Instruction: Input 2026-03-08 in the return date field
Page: home
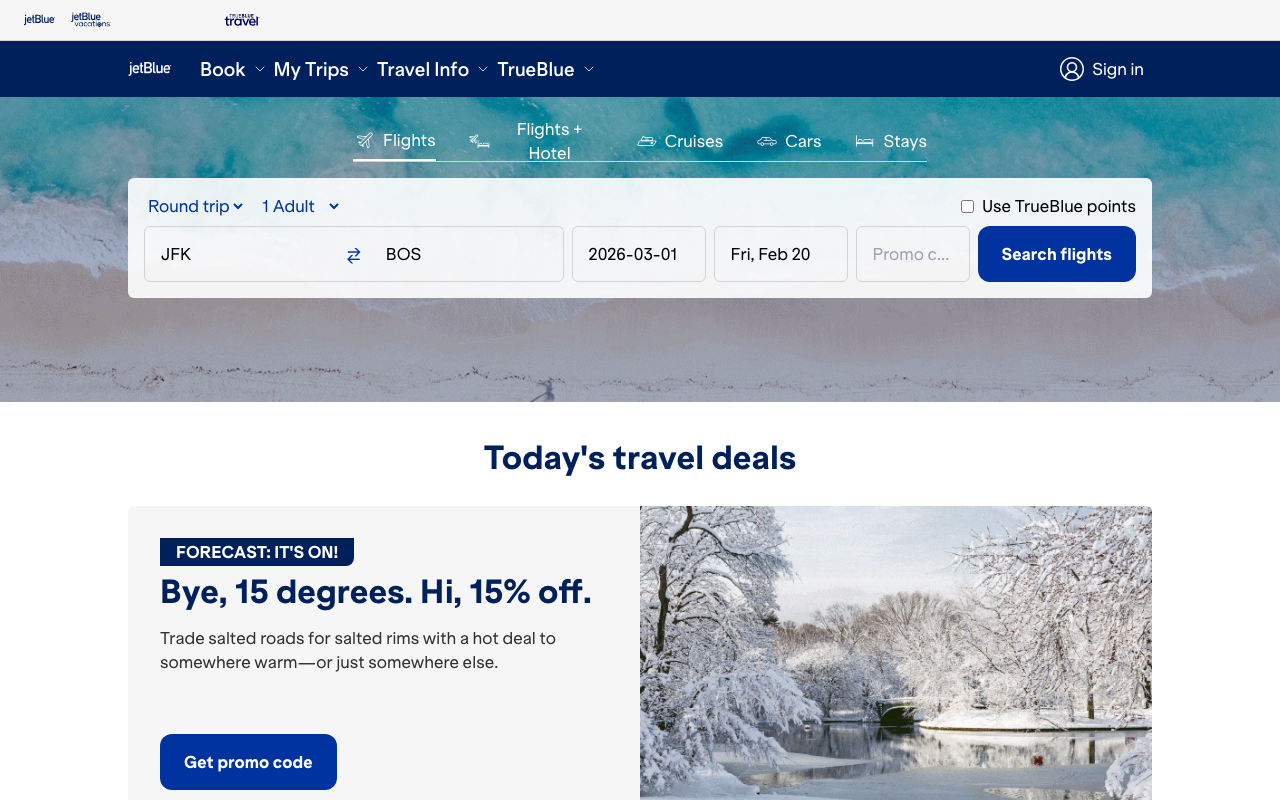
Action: type